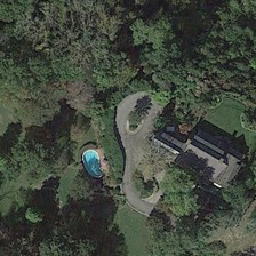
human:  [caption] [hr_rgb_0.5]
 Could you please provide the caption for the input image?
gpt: Sloping roofs and swimming pools

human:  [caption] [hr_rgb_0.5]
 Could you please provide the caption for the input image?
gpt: There is a pool between the woods and there is a swimming pool.

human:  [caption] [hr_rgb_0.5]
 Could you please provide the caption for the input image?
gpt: There is a house on the roof with pool between the forest a.

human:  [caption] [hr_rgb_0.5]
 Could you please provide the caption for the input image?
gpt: There is a sloping roofed house with a swimming pool in the forest.

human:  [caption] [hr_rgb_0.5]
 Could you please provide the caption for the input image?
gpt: There's a rooftop house with a pool in the woods.